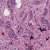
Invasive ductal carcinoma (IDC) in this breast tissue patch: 1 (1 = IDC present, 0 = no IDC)